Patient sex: M
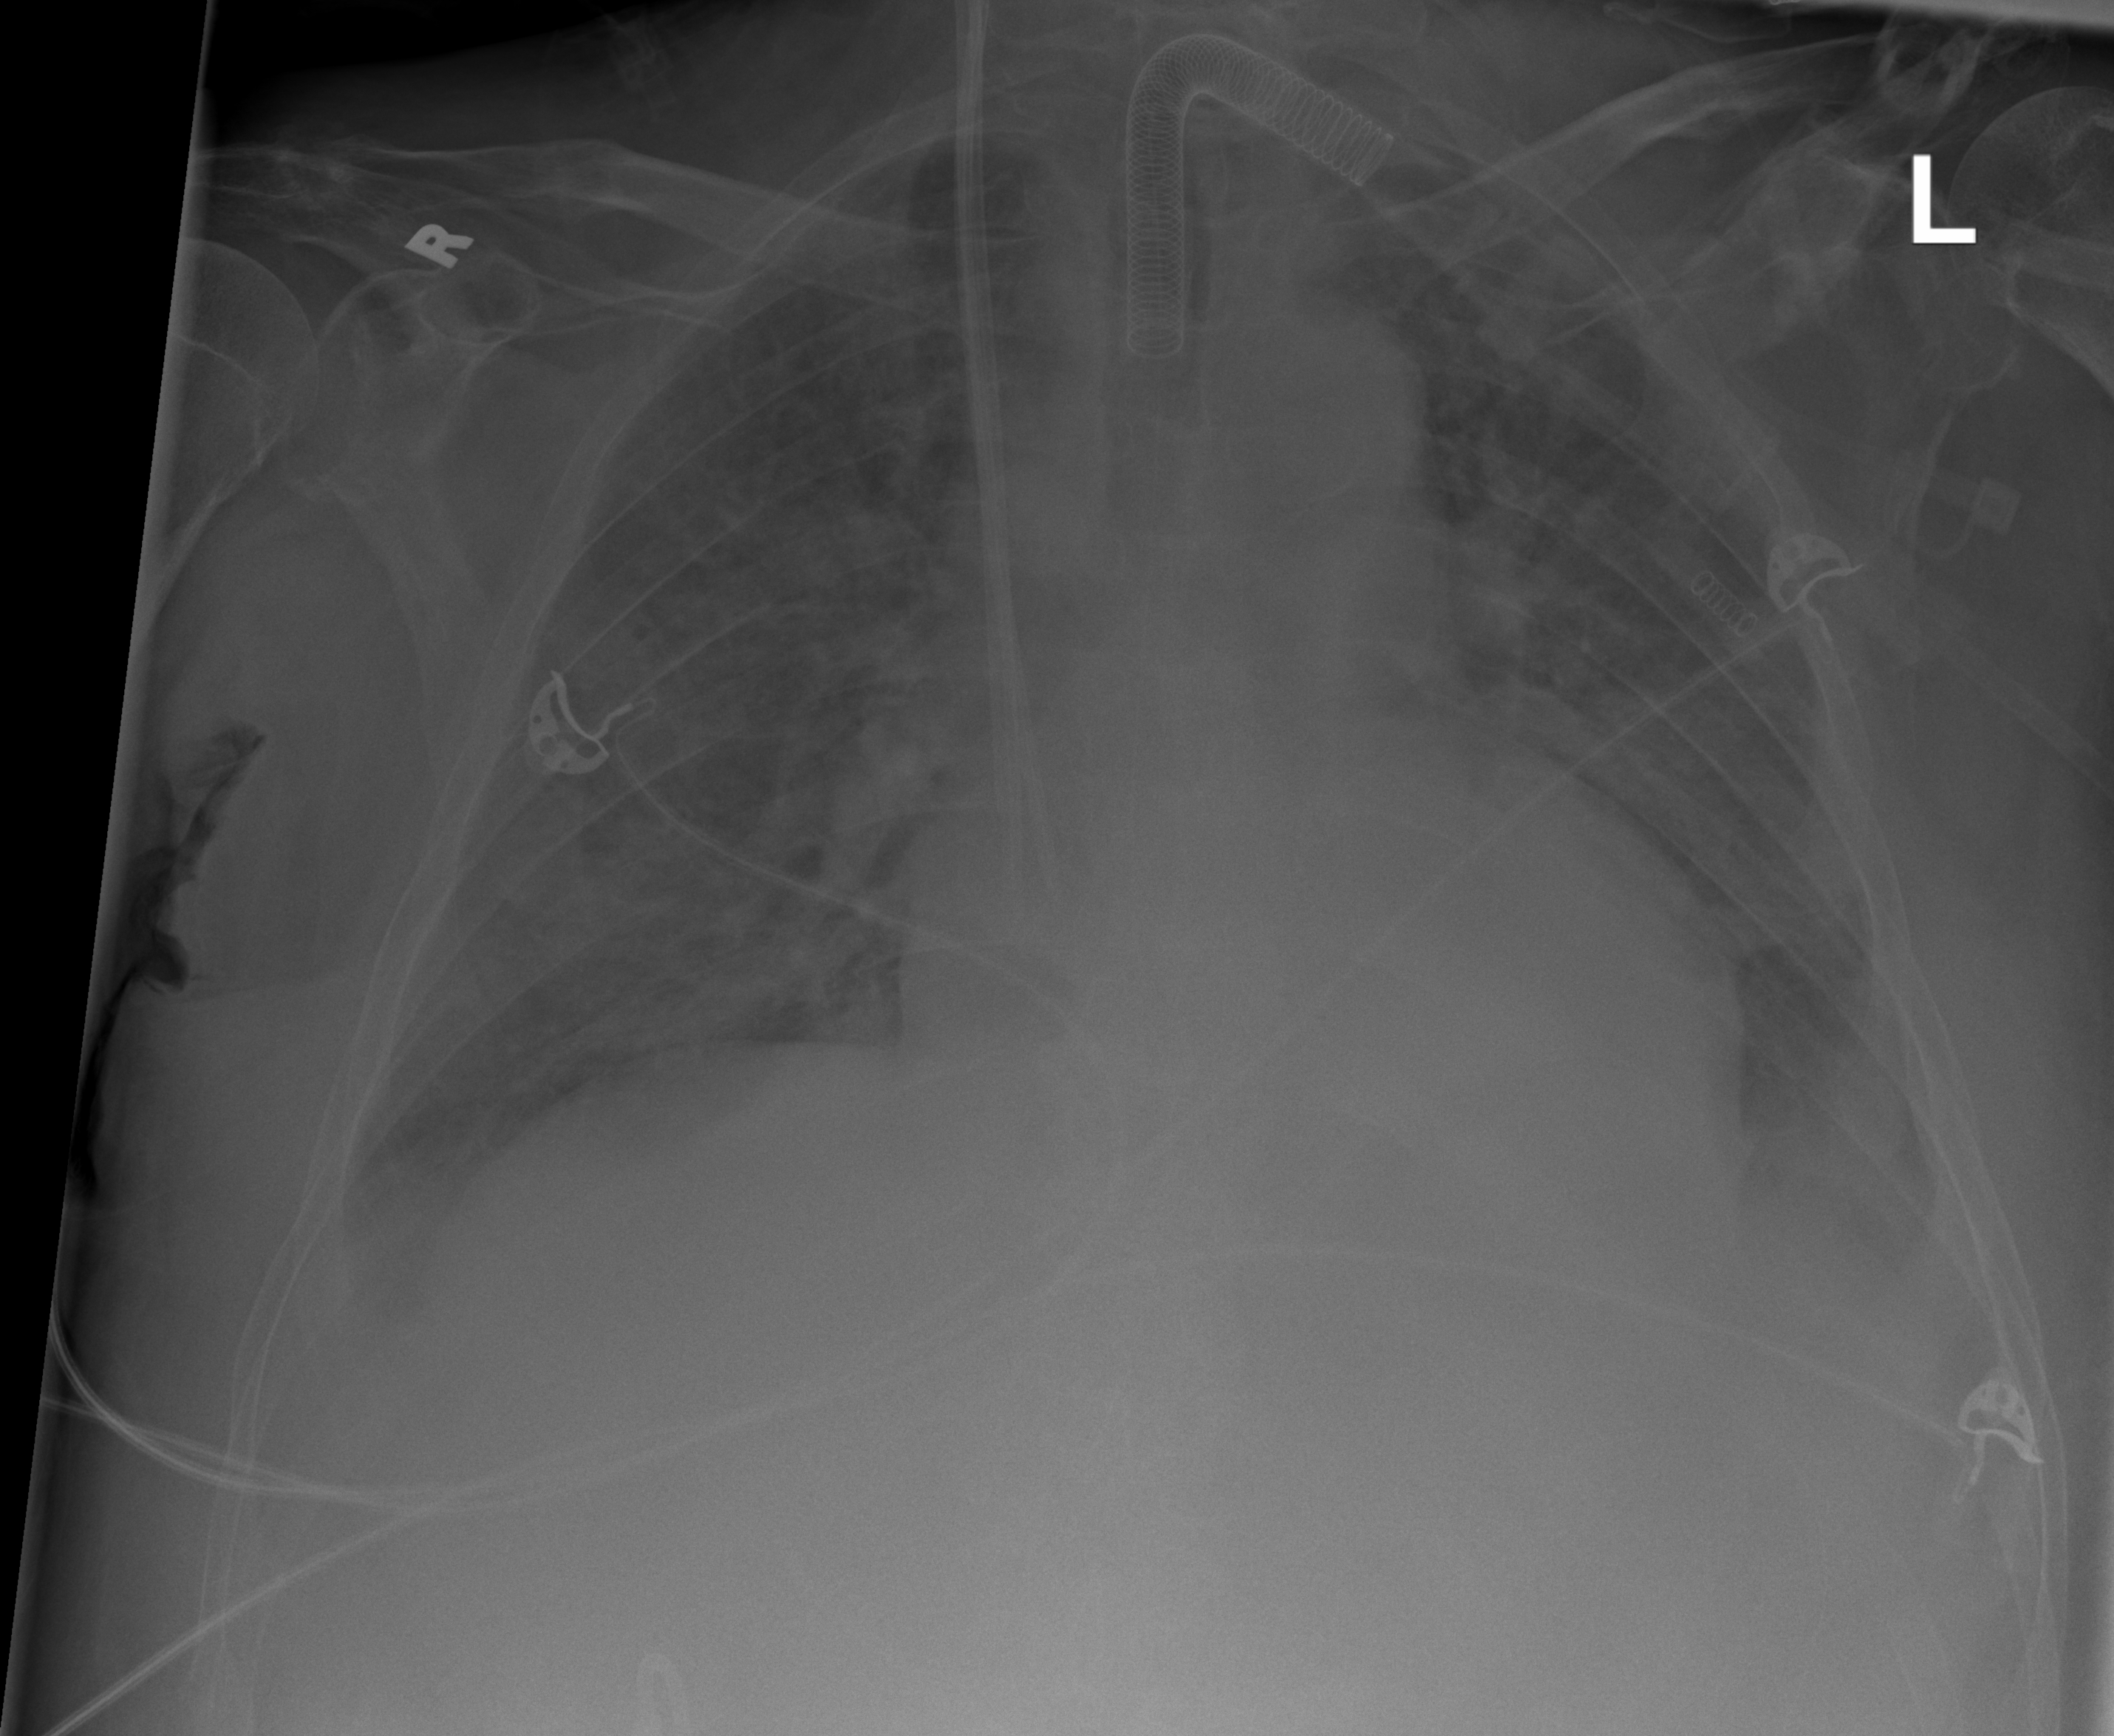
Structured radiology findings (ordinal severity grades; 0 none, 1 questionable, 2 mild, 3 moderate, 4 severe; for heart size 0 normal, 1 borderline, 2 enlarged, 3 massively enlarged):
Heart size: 2
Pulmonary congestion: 3
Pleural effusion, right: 2
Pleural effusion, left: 3
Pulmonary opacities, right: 2
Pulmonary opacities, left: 3
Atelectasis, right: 3
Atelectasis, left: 3